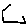
Label: hexagon